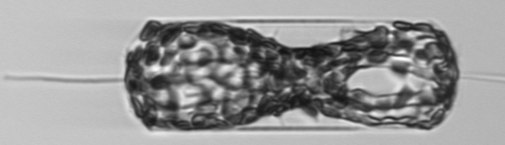
Label: Ditylum_brightwellii